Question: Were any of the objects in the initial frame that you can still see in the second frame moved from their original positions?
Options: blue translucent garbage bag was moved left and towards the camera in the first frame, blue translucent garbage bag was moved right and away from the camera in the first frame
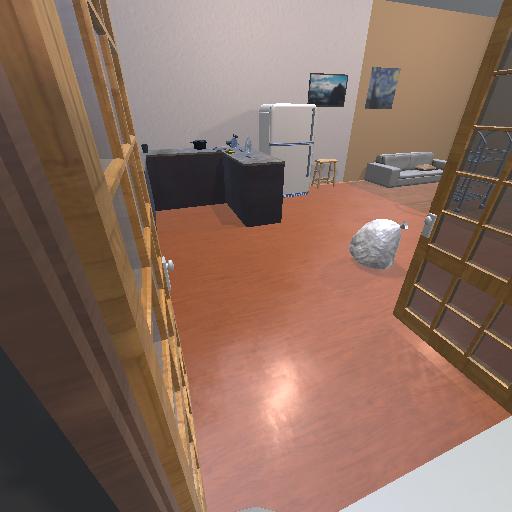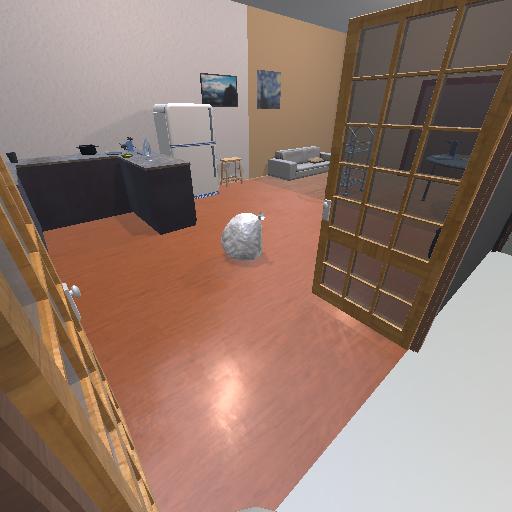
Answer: blue translucent garbage bag was moved left and towards the camera in the first frame